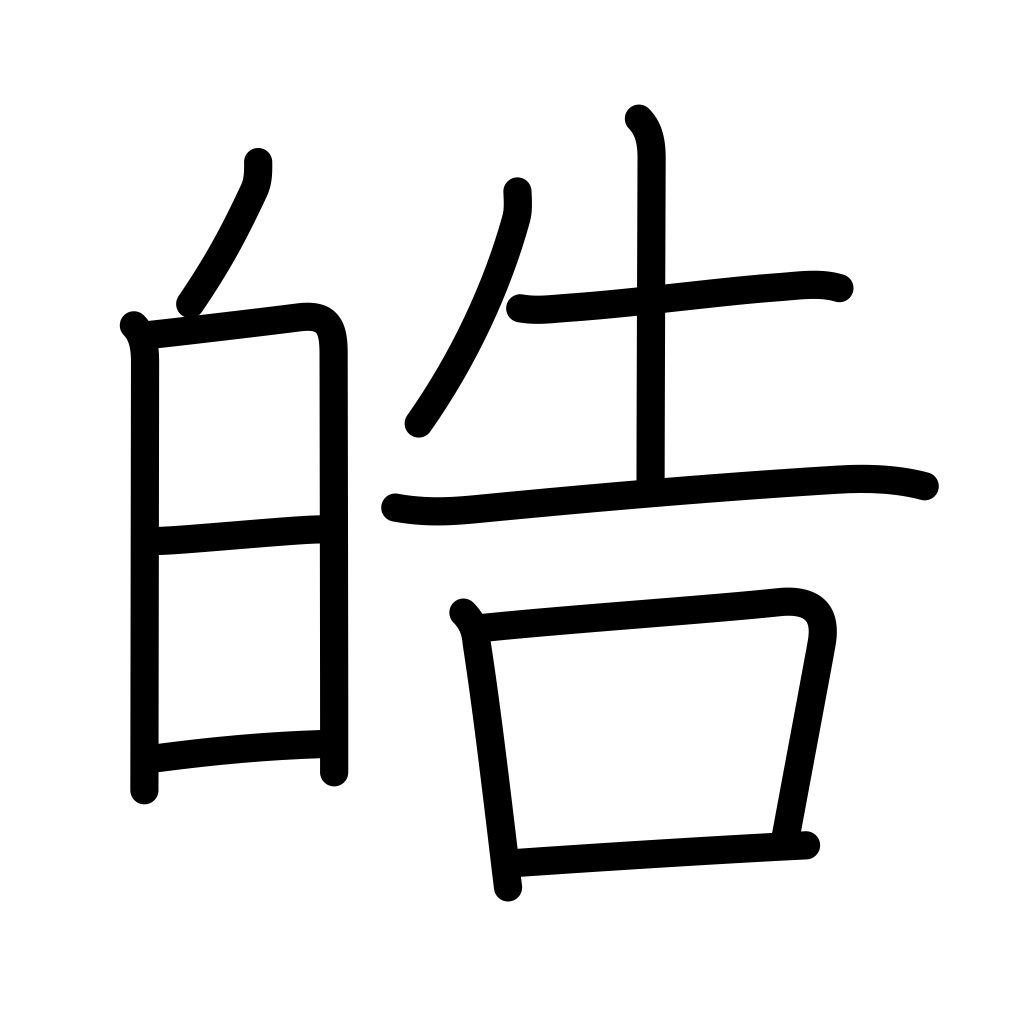
Meaning: white, clear